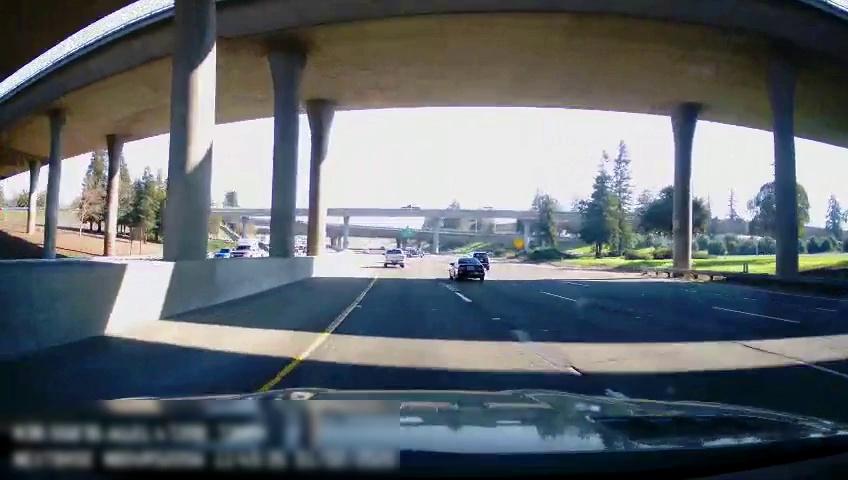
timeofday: Day
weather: Sunny
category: Drivable Space
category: Vehicles | Car
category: Vehicles | Truck
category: Drivable Space
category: Vehicles | Truck
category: Vehicles | Other LV
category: Vehicles | SUV
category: Vehicles | Car
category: Vehicles | Truck
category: Vehicles | SUV
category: Lanes | Current Lane
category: Lanes | Current Lane
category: Lanes | Alternate Lane
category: Lanes | Alternate Lane
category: Lanes | Alternate Lane
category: Lanes | Alternate Lane
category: Traffic | Signs
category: Traffic | Signs